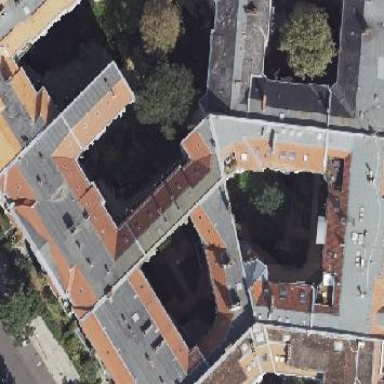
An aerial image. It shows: Unique apartment building with quadruple saltbox roof shape.